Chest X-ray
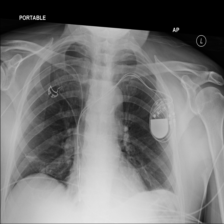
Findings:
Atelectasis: negative
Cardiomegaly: negative
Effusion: negative
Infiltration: negative
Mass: negative
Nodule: negative
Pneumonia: negative
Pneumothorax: negative
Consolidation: negative
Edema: negative
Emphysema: negative
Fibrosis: negative
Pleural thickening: negative
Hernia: negative